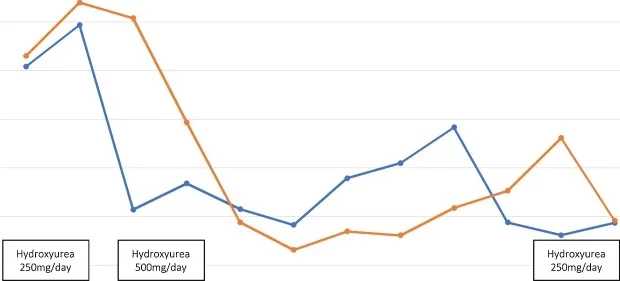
Control of WBC and Plt counts: WBC and Plt counts were well controlled during the perioperative period by taking low-dose-aspirin and hydroxyurea.
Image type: pathology (immunostaining)